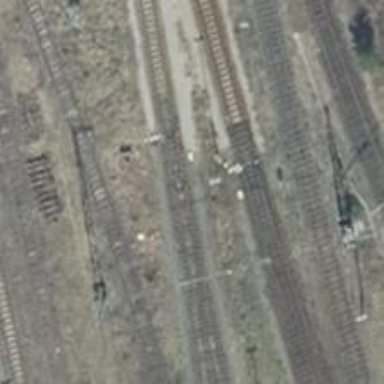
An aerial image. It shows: Railway switch with the turnout side on the left.